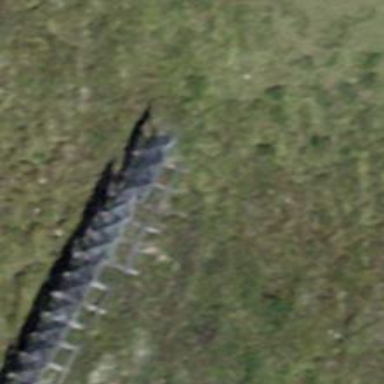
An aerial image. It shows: Structure designed for avalanche protection.